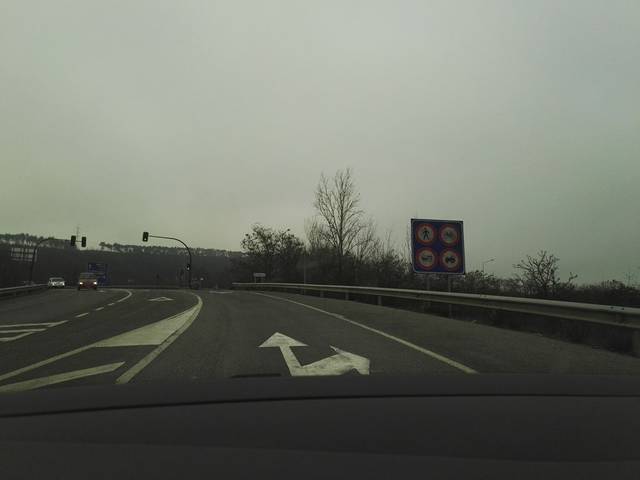
Region: Spain
Coordinates: 42.803, -1.702